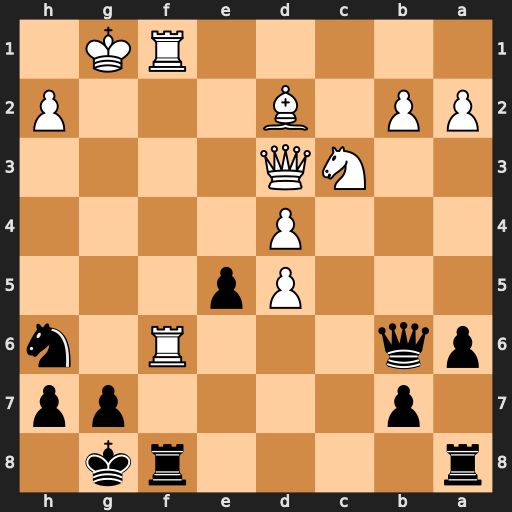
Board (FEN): r4rk1/1p4pp/pq3R1n/3Pp3/3P4/2NQ4/PP1B3P/5RK1
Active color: b
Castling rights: -
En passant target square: -
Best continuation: Rxf6 Rxf6 Qxf6 dxe5 Qxe5